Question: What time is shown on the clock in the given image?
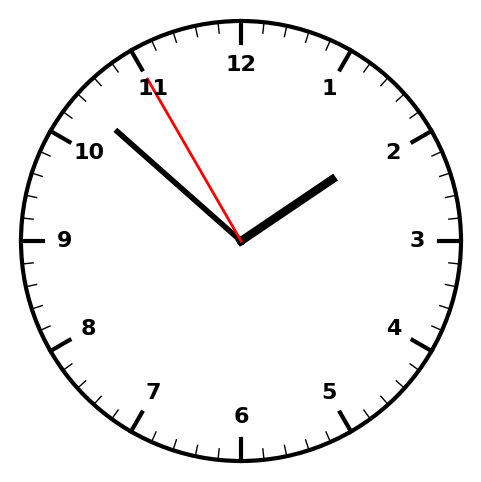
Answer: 01:51:55